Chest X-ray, PA view. Patient: 36 years old, sex M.
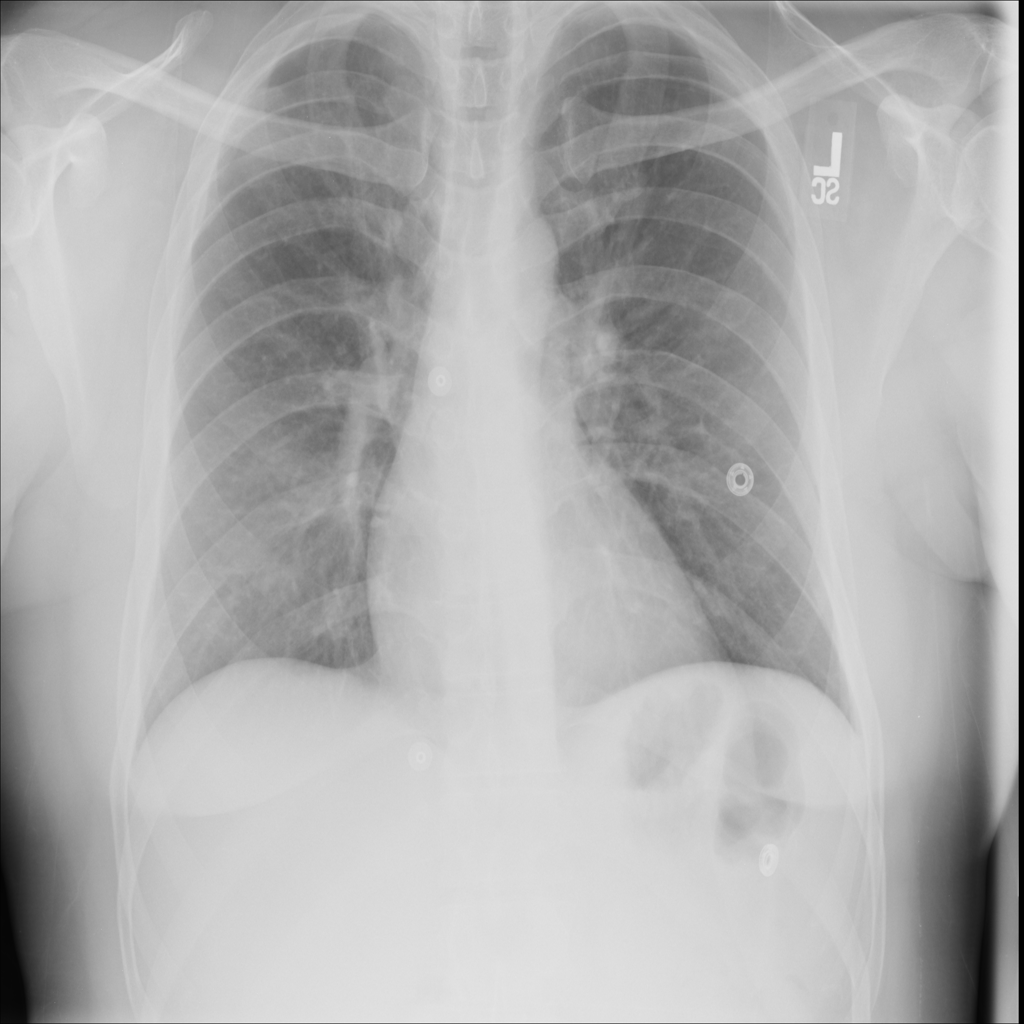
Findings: No Finding